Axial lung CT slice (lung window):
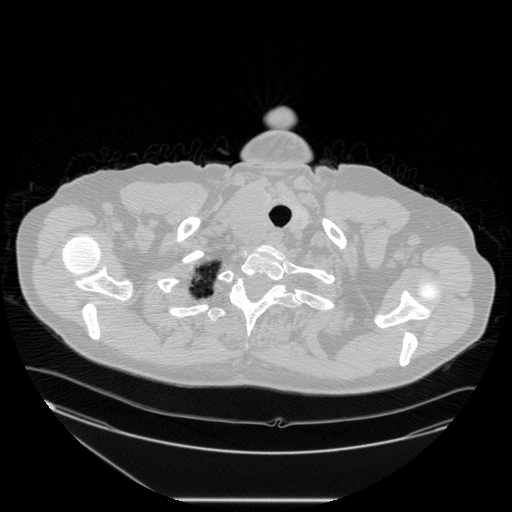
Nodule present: no